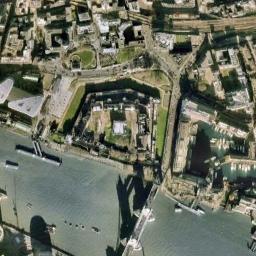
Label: palace